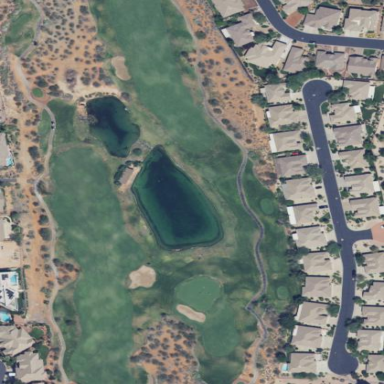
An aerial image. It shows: Rough grassy area used for golf.